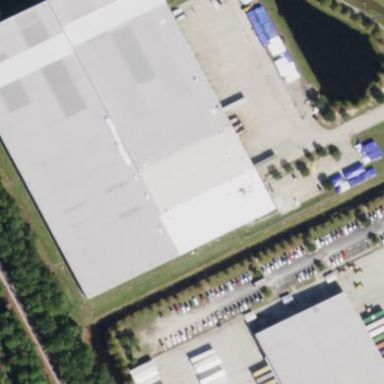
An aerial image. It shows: Warehouse building.